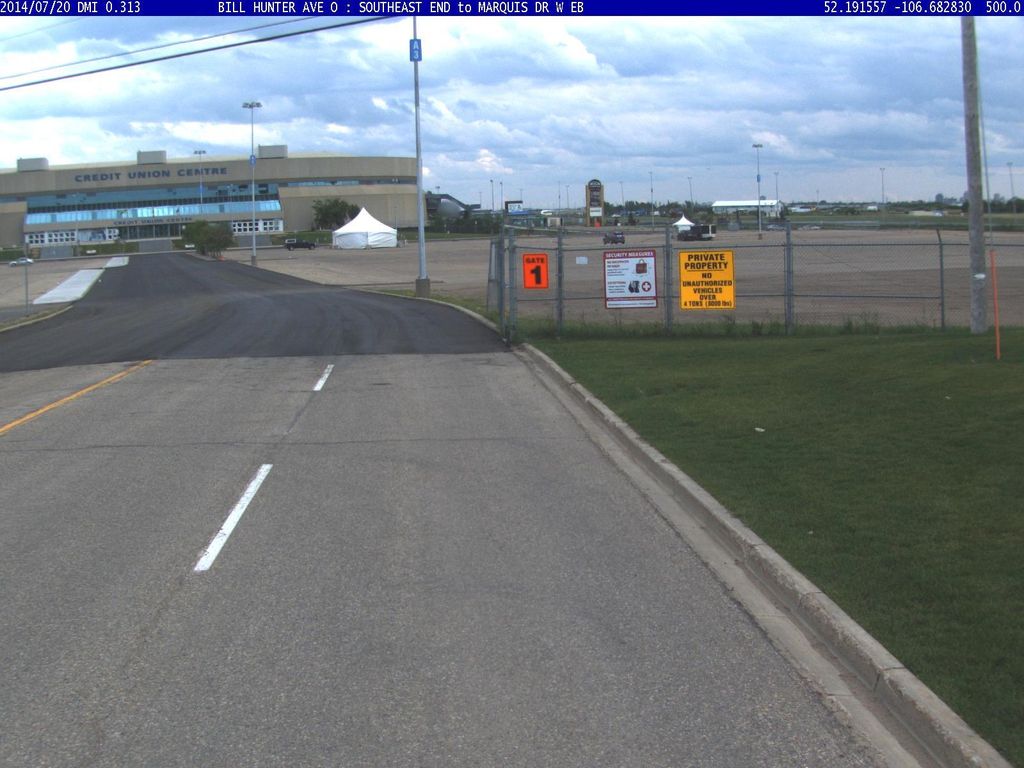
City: saskatoon